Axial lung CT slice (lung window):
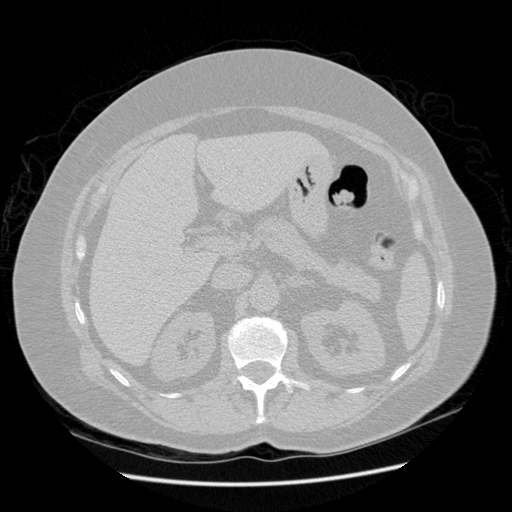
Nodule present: no